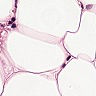
Metastatic tissue present: no